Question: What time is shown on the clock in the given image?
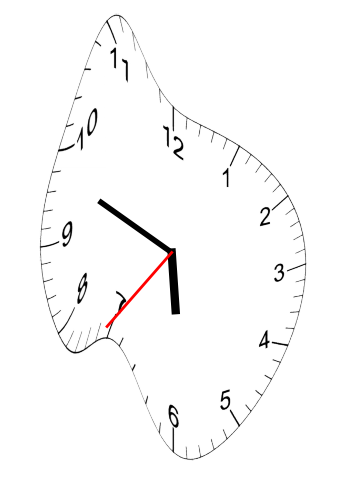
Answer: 05:48:36